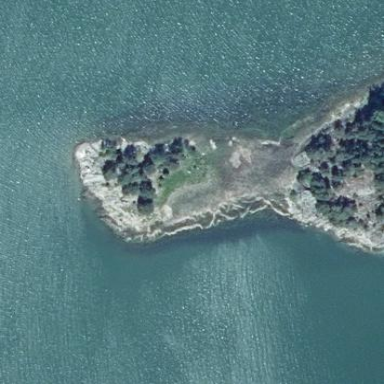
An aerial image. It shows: Islet with forested area along the coastline.